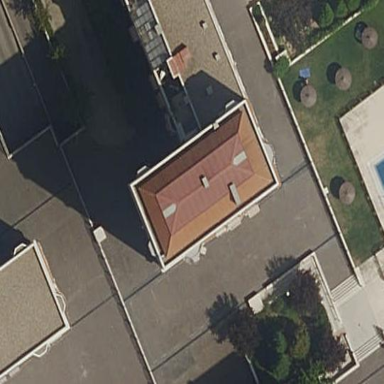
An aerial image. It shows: Part of building.